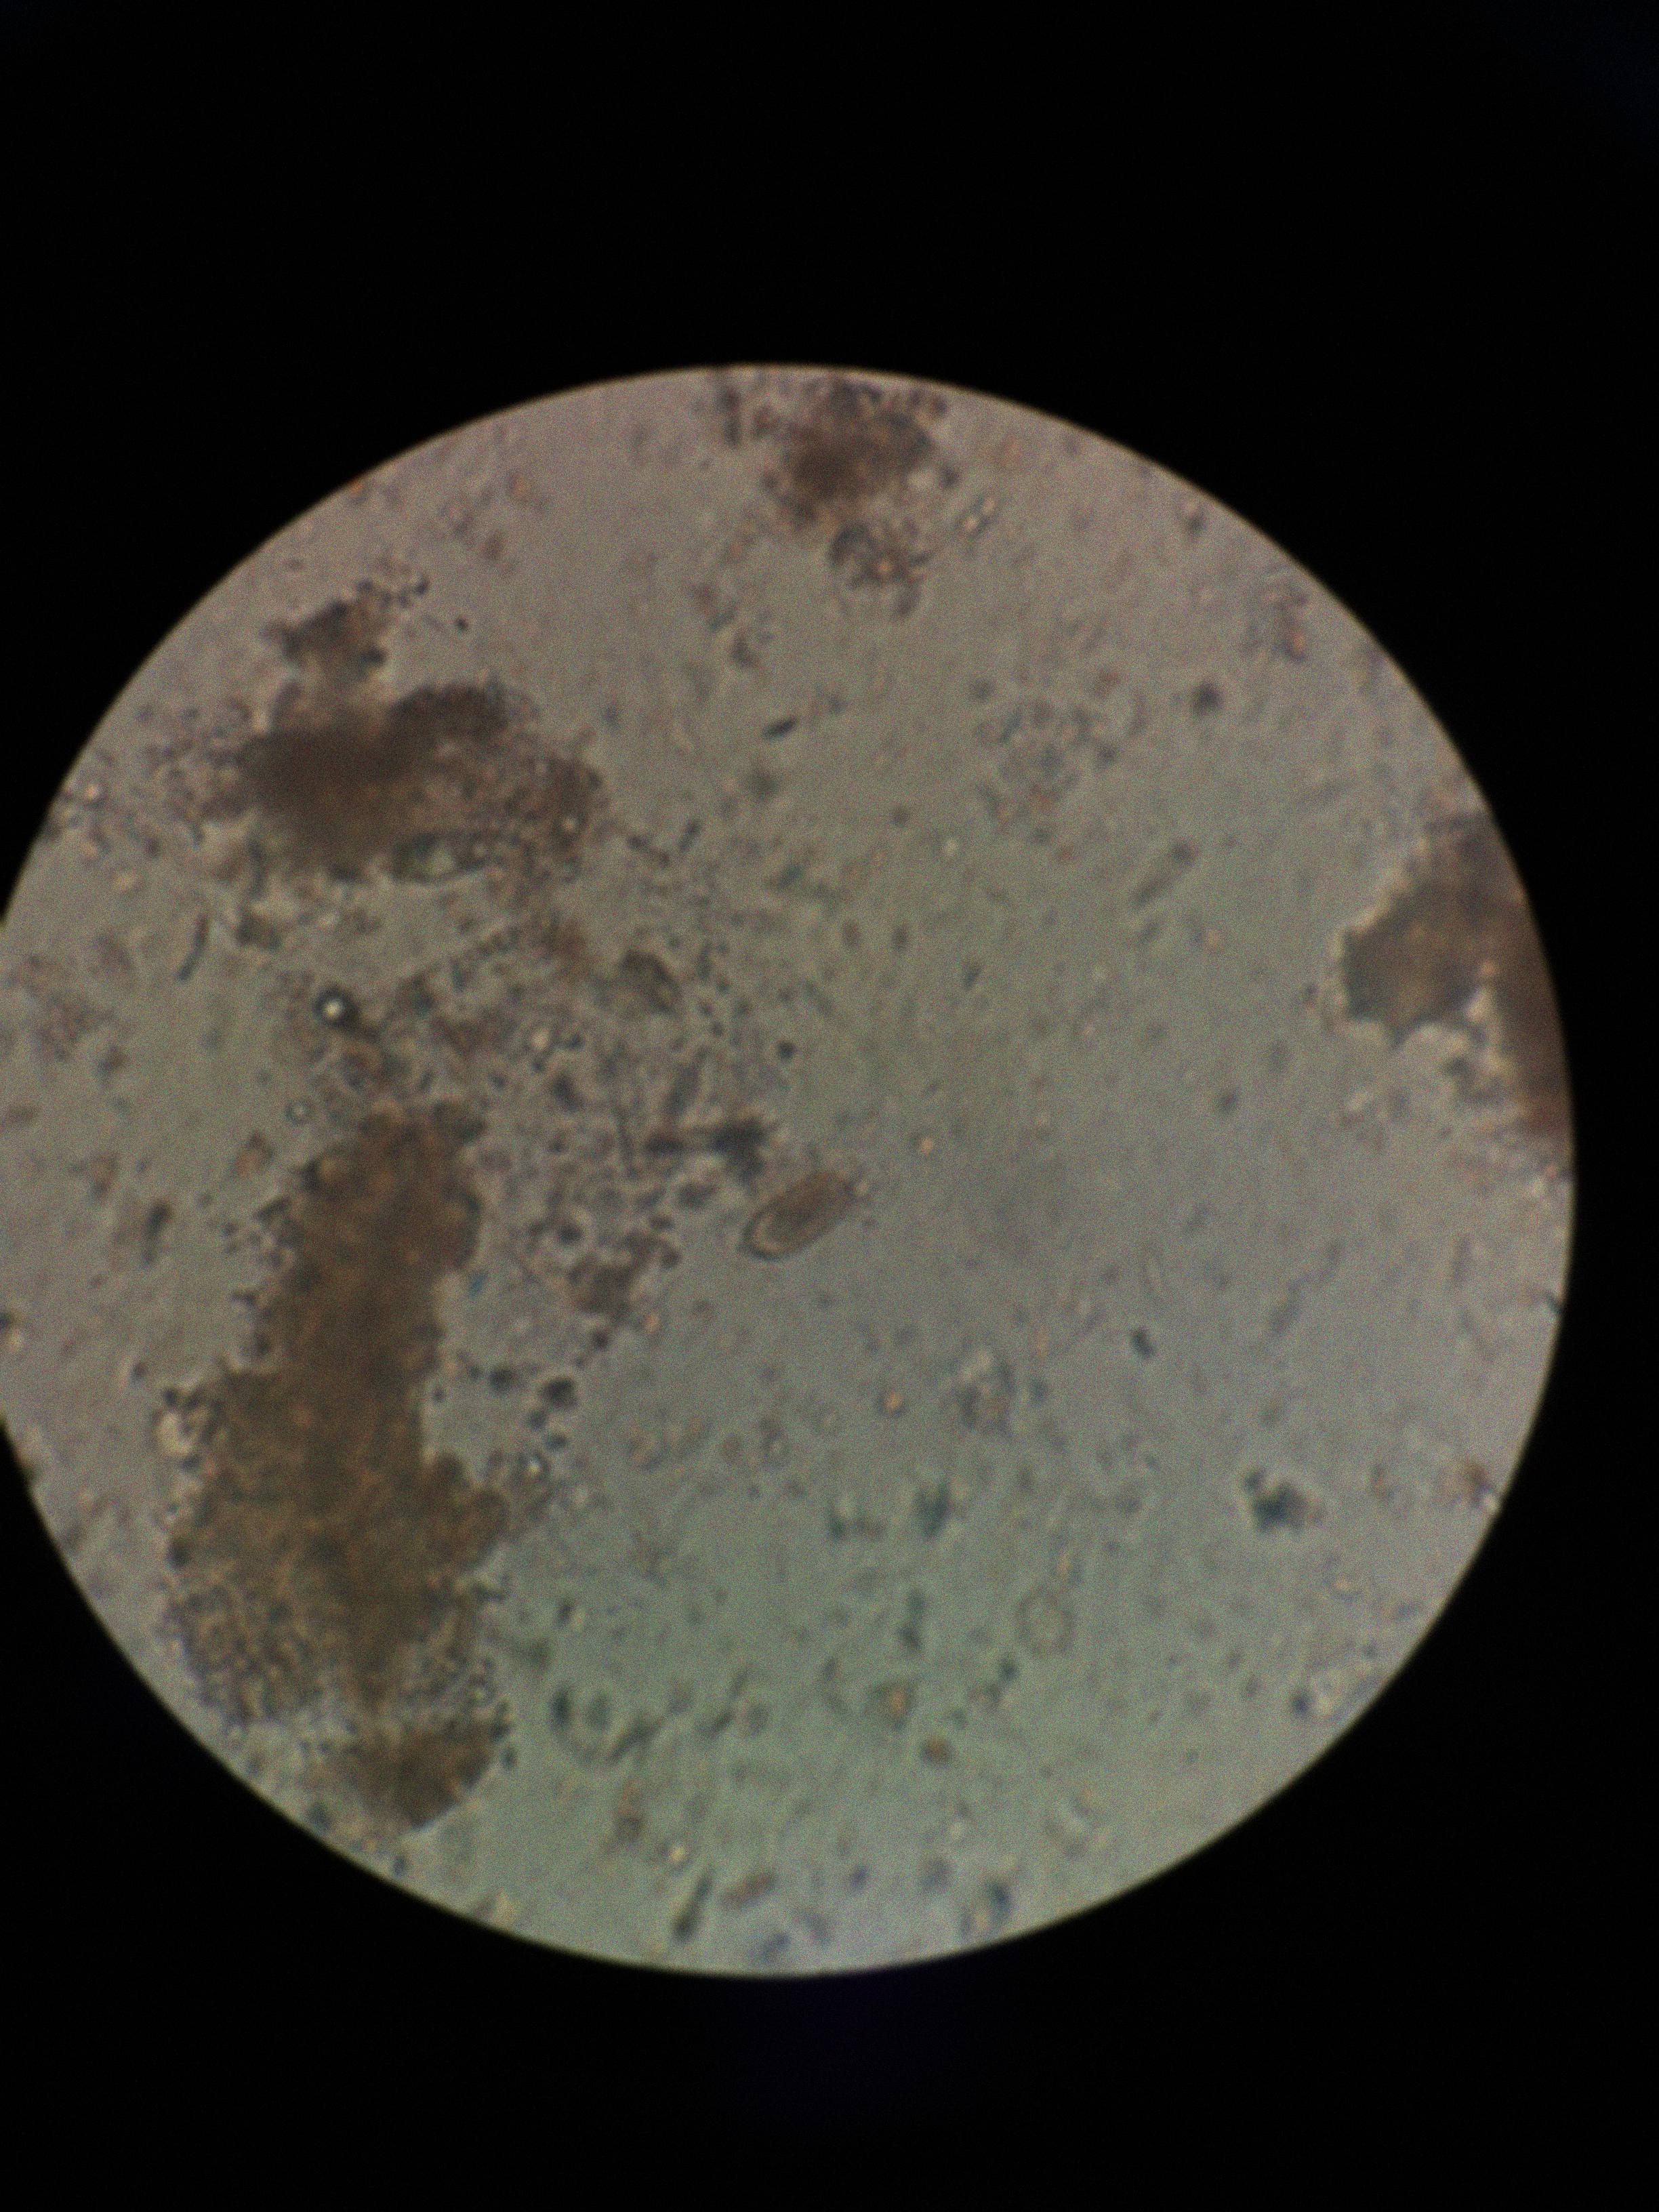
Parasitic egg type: Capillaria philippinensis